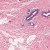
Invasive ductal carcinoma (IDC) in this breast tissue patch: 0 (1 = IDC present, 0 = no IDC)